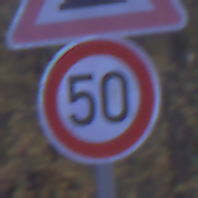
Verkehrszeichen: Geschwindigkeit50
Zusatzzeichen oben: UnebeneFahrbahn
Umgebung: Outdoor, Suburban
Tageszeit: Night
Wetter: PartlyCloudy
Licht: Artificial
Jahreszeit: NotSpecified
Kontrast: LowContrast